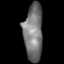
Tissue: lung
Cell type: Epithelial cells
Senescence score: 0.2247
Nuclear area (px): 1056
Mean DAPI intensity: 118.778